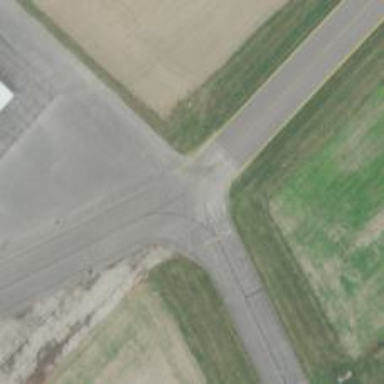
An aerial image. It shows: View of taxiway at the airport.